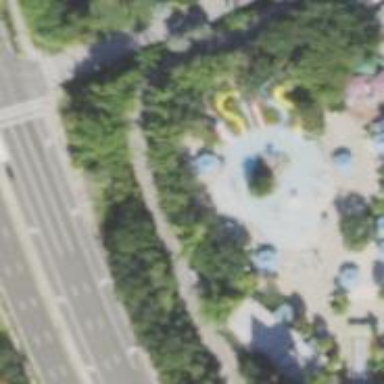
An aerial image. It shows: Water slide attraction.